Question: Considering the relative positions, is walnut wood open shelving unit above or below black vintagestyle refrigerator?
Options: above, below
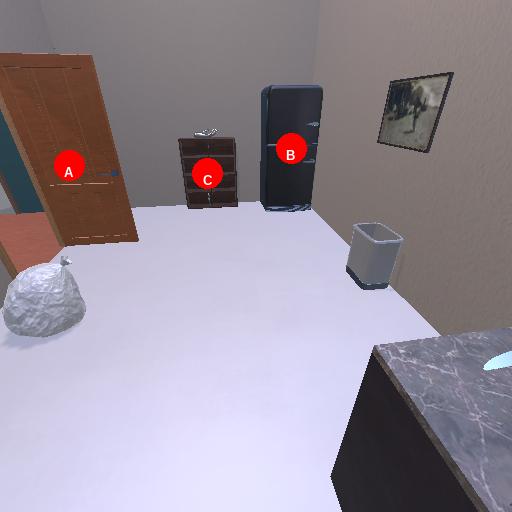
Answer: above